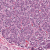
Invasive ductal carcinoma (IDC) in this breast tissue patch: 0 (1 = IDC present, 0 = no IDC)